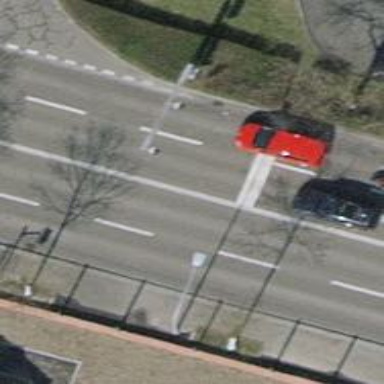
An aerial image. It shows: Road with traffic signals.